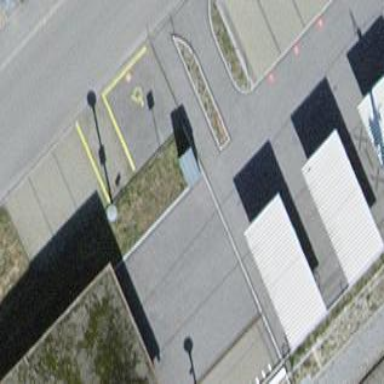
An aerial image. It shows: Bicycle parking area with wall loops for securing bikes.